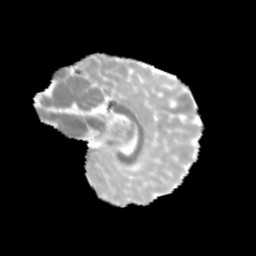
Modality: MD
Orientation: sagittal
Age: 12
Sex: male
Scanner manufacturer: siemens
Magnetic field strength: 3 T
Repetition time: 3.8 s
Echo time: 0.07 s